Question: I've created database and inserted the values to the tables. Now I'm trying to select a data but I'm getting following error:
I've pasted my entire SQLHelper class code. Please can anyone let me know where I'm doing mistake?
'''
public class DatabaseHelper extends SQLiteOpenHelper {
private static final int DATABASE_VERSION = 1;
// Database Name
private static final String DATABASE_NAME = "MyDB.db";
// Table Names
private static final String TABLE_USERS = "Users";
private static final String TABLE_SCORES = "Scores";
private static final String TABLE_SYNCSTATUS = "SyncStatus";
// Common column names
private static final String KEY_ID = "id";
private static final String KEY_CREATED_AT = "created_at";
// USERS Table - column names
private static final String KEY_USERID = "userID";
private static final String KEY_USERNAME = "userName";
private static final String KEY_USERPSWD = "userPswd";
private static final String KEY_FIRSTNAME = "firstName";
private static final String KEY_LASTNAME = "lastName";
// SCORES Table - column names
private static final String KEY_USER_ID = "userID";
private static final String KEY_GAME_ID = "gameID";
private static final String KEY_SCORES = "scores";
// SYNCSTATUS Table - column names
private static final String KEY_STATRDATE = "startDate";
private static final String KEY_ENDDATE = "endDate";
private static final String KEY_STATUS = "status";
// Table Create Statements
// USERS table create statement
private static final String CREATE_TABLE_USERS = "CREATE TABLE IF NOT EXISTS "
+ TABLE_USERS + "(" + KEY_ID + " INTEGER PRIMARY KEY AUTOINCREMENT," + KEY_USERID
+ " TEXT," + KEY_USERNAME + " INTEGER," + KEY_USERPSWD + " TEXT,"
+ KEY_FIRSTNAME + " TEXT," + KEY_LASTNAME + " TEXT,"
+ KEY_CREATED_AT + " DATETIME" + ")";
// Scores table create statement
private static final String CREATE_TABLE_SCORES = "CREATE TABLE IF NOT EXISTS "
+ TABLE_SCORES + "(" + KEY_ID + " INTEGER PRIMARY KEY AUTOINCREMENT," + KEY_USER_ID
+ " INTEGER," + KEY_GAME_ID + " INTEGER," + KEY_SCORES + " INTEGER,"
+ KEY_CREATED_AT + " DATETIME" + ")";
// Sync table create statement
private static final String CREATE_TABLE_SYNCSTATUS = "CREATE TABLE IF NOT EXISTS "
+ TABLE_SYNCSTATUS + "(" + KEY_ID + " INTEGER PRIMARY KEY AUTOINCREMENT,"
+ KEY_STATRDATE + " DATETIME," + KEY_ENDDATE + " DATETIME," + KEY_STATUS + " INTEGER,"
+ KEY_CREATED_AT + " DATETIME" + ")";
public DatabaseHelper(Context context) {
super(context, DATABASE_NAME, null, DATABASE_VERSION);
}
@Override
public void onCreate(SQLiteDatabase db) {
// creating required tables
db.execSQL(CREATE_TABLE_USERS);
db.execSQL(CREATE_TABLE_SCORES);
db.execSQL(CREATE_TABLE_SYNCSTATUS);
}
@Override
public void onUpgrade(SQLiteDatabase db, int oldVersion, int newVersion) {
// on upgrade drop older tables
db.execSQL("DROP TABLE IF EXISTS " + TABLE_USERS);
db.execSQL("DROP TABLE IF EXISTS " + TABLE_SCORES);
db.execSQL("DROP TABLE IF EXISTS " + TABLE_SYNCSTATUS);
// create new tables
onCreate(db);
}
public int validateUserLogin(String uname, String pswd)
{
SQLiteDatabase db = this.getReadableDatabase();
String[] whereArgs = new String[]{uname, pswd};
String query = "SELECT "+KEY_USERID+" FROM "+TABLE_USERS+" WHERE "+KEY_USERNAME+" = ? AND "+KEY_USERPSWD+" = ?";
try{
Cursor cur= db.rawQuery(query, whereArgs);
//Boolean b = cur.moveToFirst();
if (cur.moveToFirst() == true)
{
return cur.getInt(cur.getColumnIndex(KEY_USERID));
}
else
return -1;
}catch(Exception e){
return -1;
}
}
public void insertValues(UsersCredential uc){
SQLiteDatabase db= this.getWritableDatabase();
ContentValues cv=new ContentValues();
cv.put(KEY_USERID, uc.getUserID());
cv.put(KEY_USERNAME, uc.getUserName());
cv.put(KEY_USERPSWD, uc.getUserPassword());
cv.put(KEY_FIRSTNAME, uc.getUserFirstName());
cv.put(KEY_LASTNAME, uc.getUserLastName());
cv.put(KEY_CREATED_AT, getDateTime());
db.insert(TABLE_USERS, null, cv);
}
public void deleteRecords() {
SQLiteDatabase db= this.getWritableDatabase();
db.execSQL("delete from Users");
}
private String getDateTime() {
SimpleDateFormat dateFormat = new SimpleDateFormat(
"dd-MM-yyyy HH:mm:ss", Locale.getDefault());
Date date = new Date();
return dateFormat.format(date);
}
}
'''
I'm getting the Exception in 'validateUserLogin(String uname, String pswd)' method, What is wrong in my code?
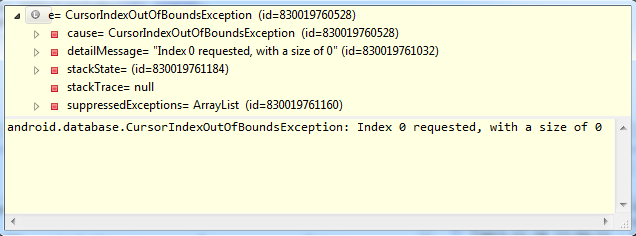
Answer: Your query does not return any data.
You check the return value of 'moveToFirst' before you can try to access the data.